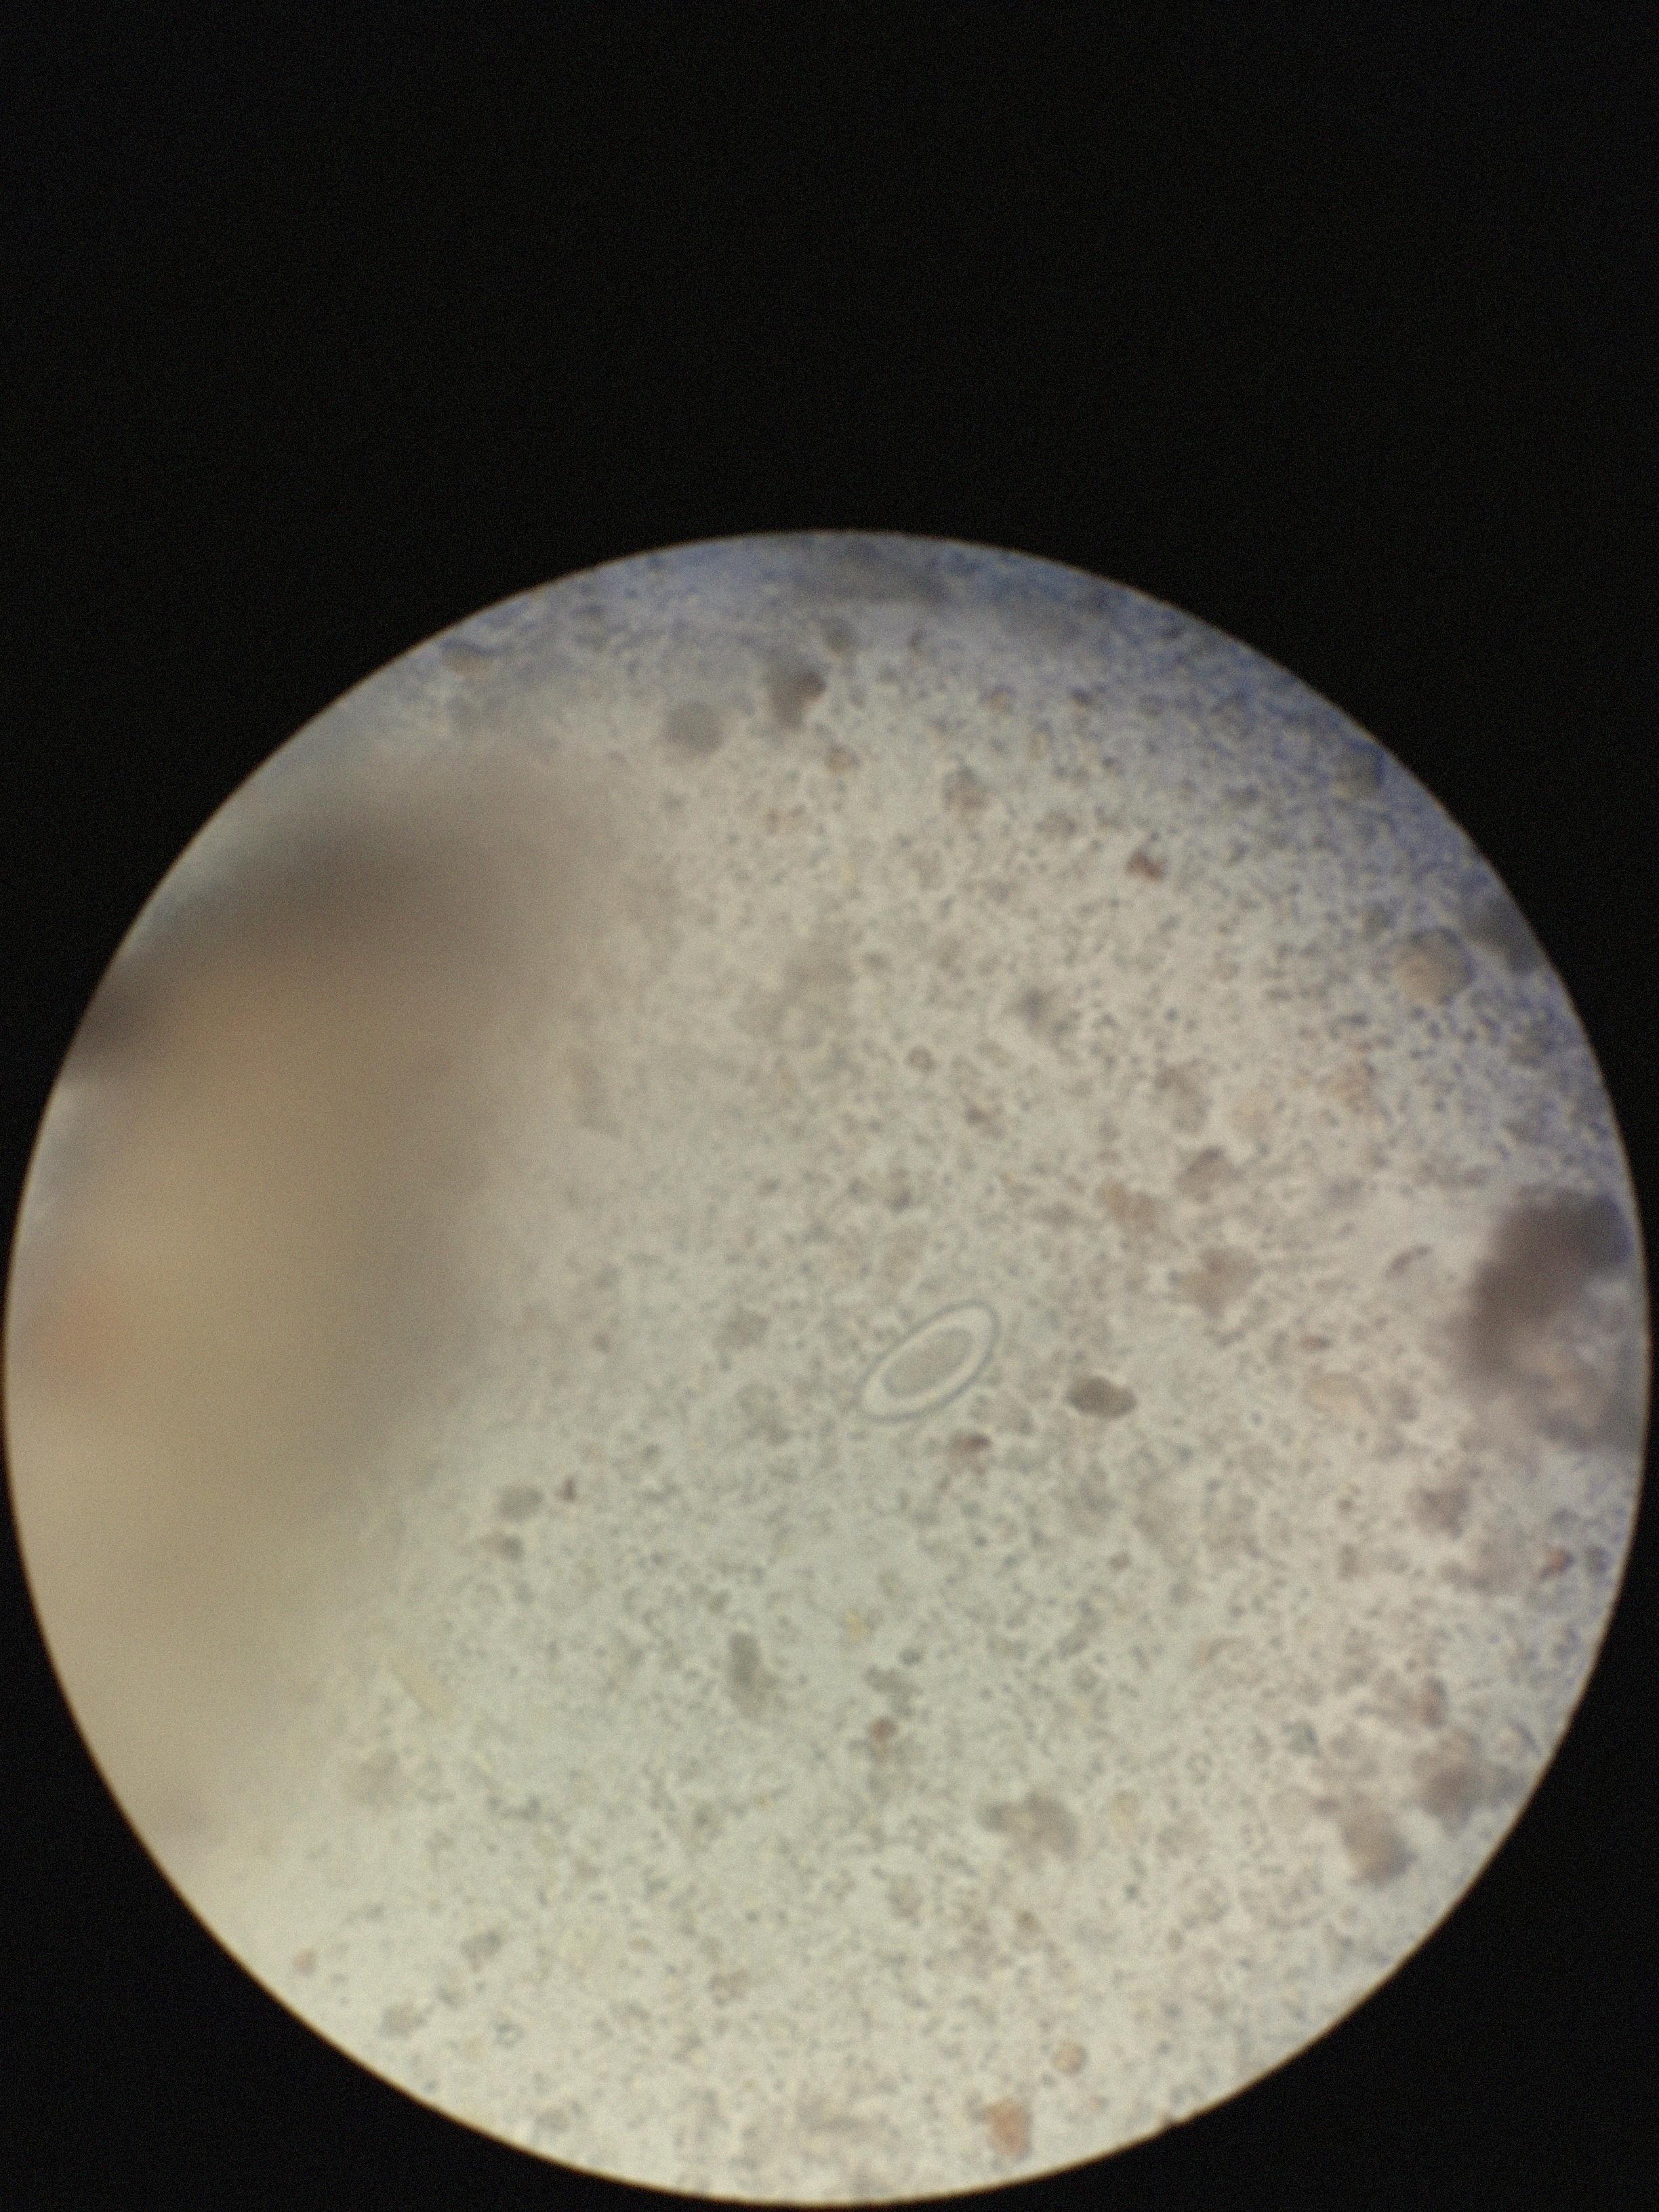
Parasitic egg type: Enterobius vermicularis